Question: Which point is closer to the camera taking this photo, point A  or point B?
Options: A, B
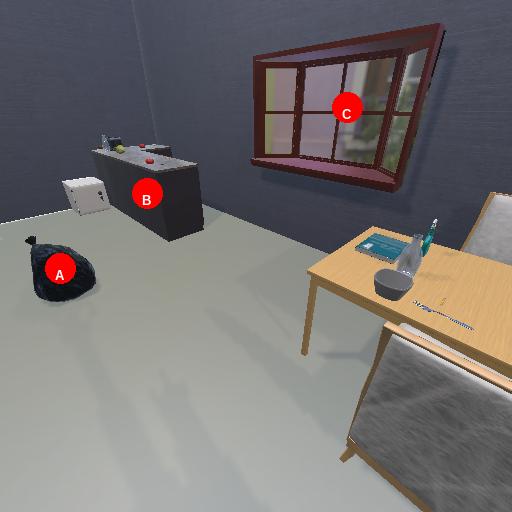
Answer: A